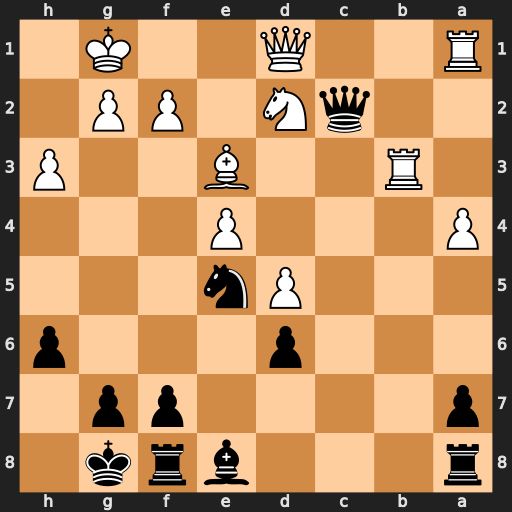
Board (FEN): r3brk1/p4pp1/3p3p/3Pn3/P3P3/1R2B2P/2qN1PP1/R2Q2K1
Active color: b
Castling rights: -
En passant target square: -
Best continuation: Qxd1+ Rxd1 Bxa4 Ra1 Bxb3